Question: CSS1 worked:
'''
.parentDisable
{
z-index:2000;
width:100%;
height:100%;
display:none;
position:absolute;
left:0;
background: url(/images/btrans.png) repeat;
color: #aaa;
}
#popup
{
width:300px;
height:auto;
position:absolute;
background-color: whitesmoke;
color: #6699ff;
top:40%;
left: 40%;
}
'''
CSS2 Not worked:
'''
display:none;
z-index:2000;
position: absolute;
width: 100%;
top: 0;
left: 0;
background: #000;
opacity: 0.5;
filter: alpha(opacity=50);
'''
HTML
'''
<div id="pop1" class="parentDisable">
<center>
<div id="popup">
<div id="loading"> </div>
<div id="popupText" align="left"> </div>
<a href="#" onClick="return hidePopup_('pop1')" >
<img style="position: absolute;top: 0;right: 0" alt="close" src="/images/close.png" width="40px" height="40px"/>
</a>
</div>
</center>
</div>
'''
with CSS1 i got this but not full and i want this at current scroll position not at TOP not at BOTTOm
when i click on link my page goes to top and display as in image.

:
Remaining is 'not to scroll page up|Top'
when i click on link page scroll-up to TOP.
Script :
'''
// set full page height
var hei = document.body.offsetHeight;
$('#pop1').css({height: hei +'px'});
'''
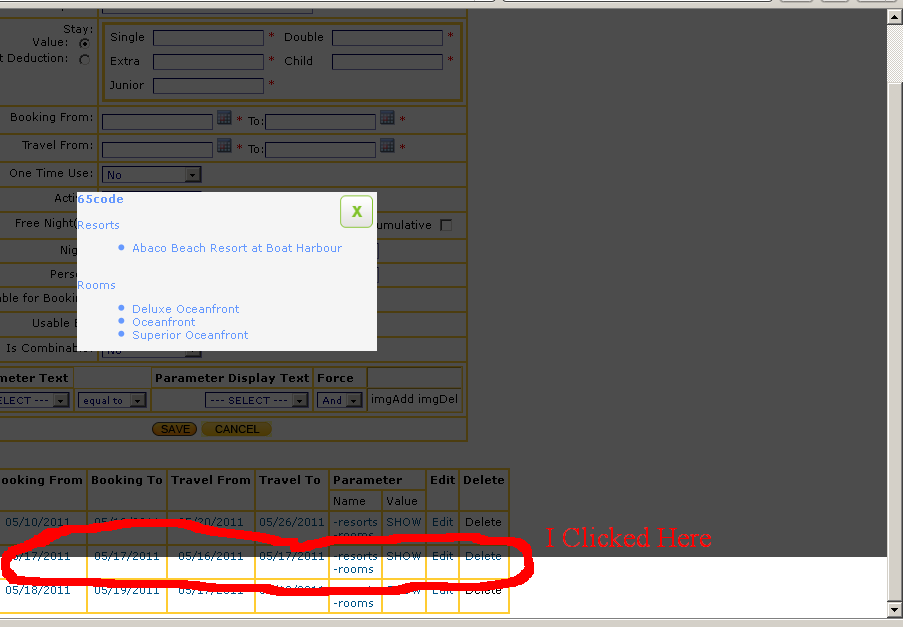
Answer: Instead of 'position: absolute' use 'position: fixed'.
To prevent the page from jumping to top you need to include a 'return false' within your javascript-function 'hidePopup_'.
The link trys to jump to the anchor '#' and since there isn't one, it jumps to the top.